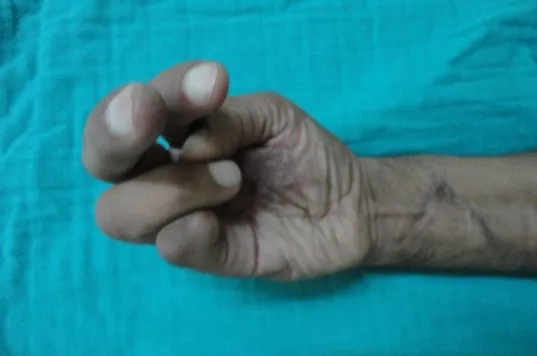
Restoration of finger flexion.
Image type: medical_photograph (other_medical_photograph)